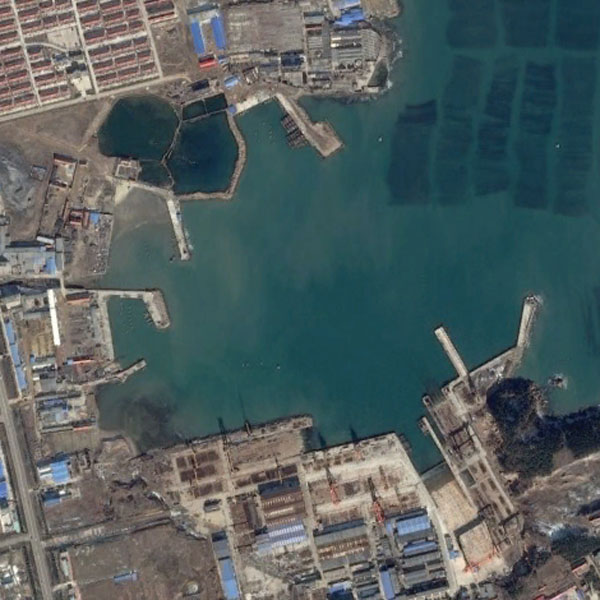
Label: Port